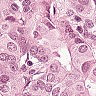
Metastatic tissue present: yes